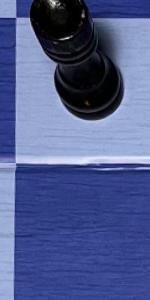
Label: Empty